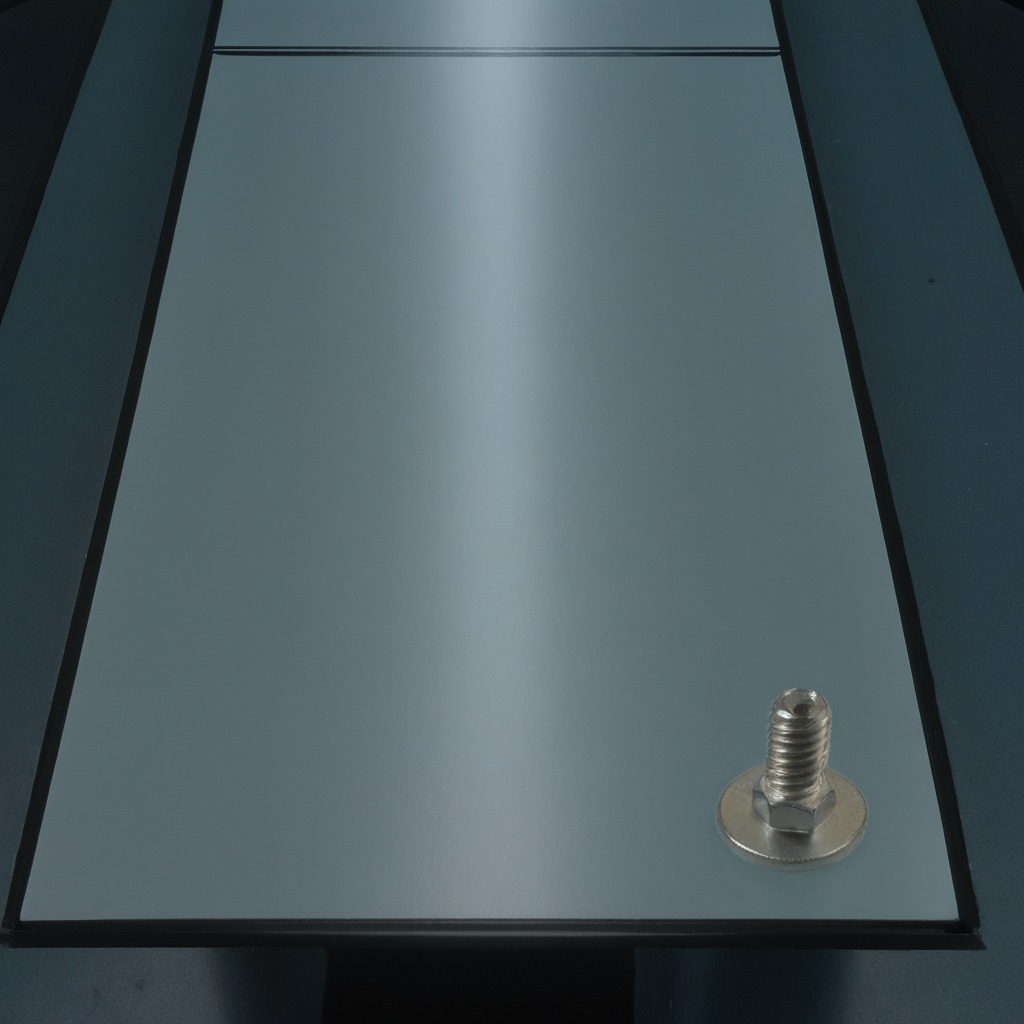
A metal screw is lying on the clean empty table in a railway signal maintenance room.